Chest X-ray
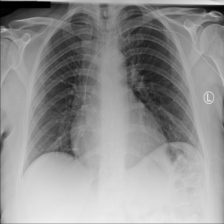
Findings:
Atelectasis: negative
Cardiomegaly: negative
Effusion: negative
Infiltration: negative
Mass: negative
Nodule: negative
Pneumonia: negative
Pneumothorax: negative
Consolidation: negative
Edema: negative
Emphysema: negative
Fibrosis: negative
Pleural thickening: negative
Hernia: negative